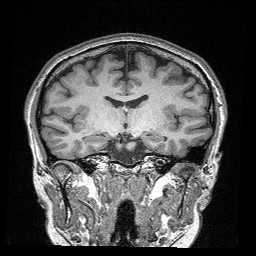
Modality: T1w
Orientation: sagittal
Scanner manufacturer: siemens
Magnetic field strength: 3 T
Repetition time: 2.25 s
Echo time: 0.00306 s